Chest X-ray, PA view. Patient: 38 years old, sex F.
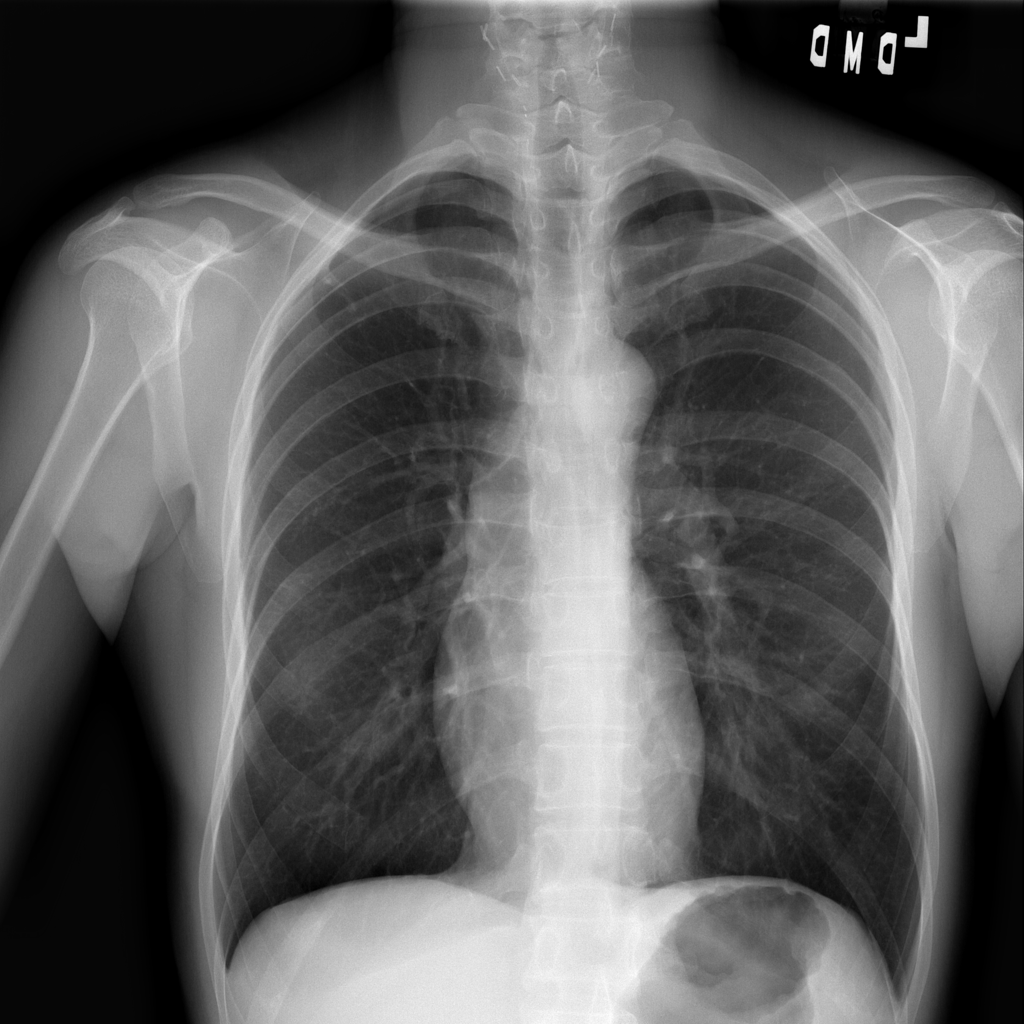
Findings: No Finding